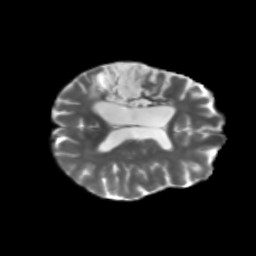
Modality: T2w
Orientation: axial
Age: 63
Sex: female
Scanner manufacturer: siemens
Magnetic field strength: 3 T
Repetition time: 5.25 s
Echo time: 0.08 s